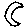
Label: moon